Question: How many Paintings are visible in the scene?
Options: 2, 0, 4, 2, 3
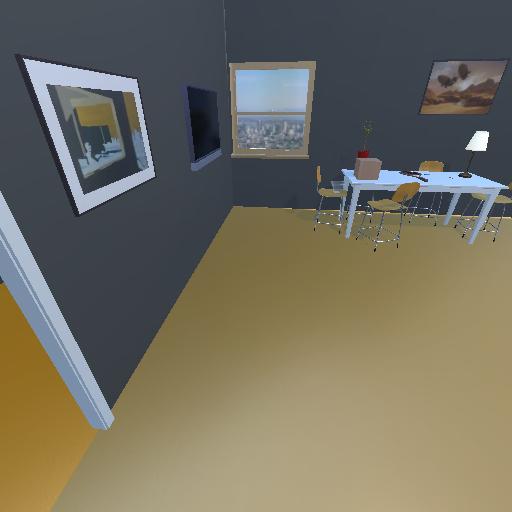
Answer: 2